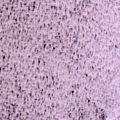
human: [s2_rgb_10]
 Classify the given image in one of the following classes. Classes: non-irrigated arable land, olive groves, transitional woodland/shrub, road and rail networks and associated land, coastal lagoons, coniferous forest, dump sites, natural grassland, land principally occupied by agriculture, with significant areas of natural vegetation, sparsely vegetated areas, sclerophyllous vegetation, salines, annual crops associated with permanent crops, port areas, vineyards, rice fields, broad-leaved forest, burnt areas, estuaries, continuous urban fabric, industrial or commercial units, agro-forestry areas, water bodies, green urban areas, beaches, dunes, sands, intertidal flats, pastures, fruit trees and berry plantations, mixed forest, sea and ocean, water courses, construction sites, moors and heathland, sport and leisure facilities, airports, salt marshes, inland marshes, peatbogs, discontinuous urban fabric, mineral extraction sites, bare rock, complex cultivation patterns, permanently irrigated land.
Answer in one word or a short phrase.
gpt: sea and ocean